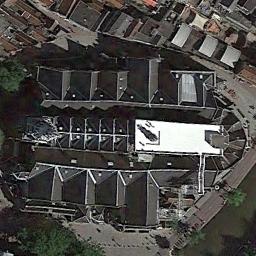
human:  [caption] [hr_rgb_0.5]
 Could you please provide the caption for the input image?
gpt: This is a church, Which is made up of many small houses .

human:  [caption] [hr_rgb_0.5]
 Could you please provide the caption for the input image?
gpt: The church with a tower and the rest of the church has some gray sloping roofs .

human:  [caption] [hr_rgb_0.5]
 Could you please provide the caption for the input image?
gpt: There is a church surrounded by many buildings with a road passed by .

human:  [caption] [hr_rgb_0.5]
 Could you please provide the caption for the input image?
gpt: A church with a black diamond-shaped roof, Surrounded by buildings and roads and trees with many cars .

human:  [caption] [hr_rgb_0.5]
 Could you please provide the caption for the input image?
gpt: There are numerous buildings near the church .